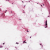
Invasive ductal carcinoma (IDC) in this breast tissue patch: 0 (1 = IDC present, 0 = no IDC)